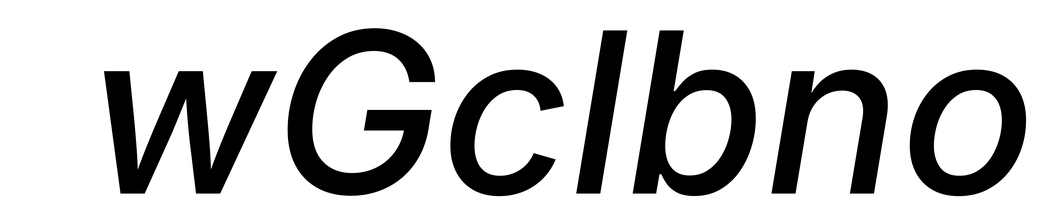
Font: Inter-Italic_Medium_Italic